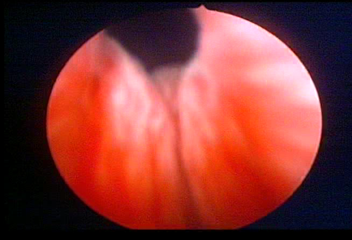
Modality: WLC
Class: Normal mucosa
Bladder cancer association: No